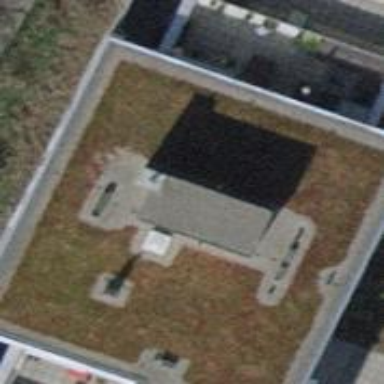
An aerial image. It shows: Residential building.